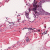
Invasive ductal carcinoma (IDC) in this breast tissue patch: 0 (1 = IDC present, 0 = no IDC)